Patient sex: M
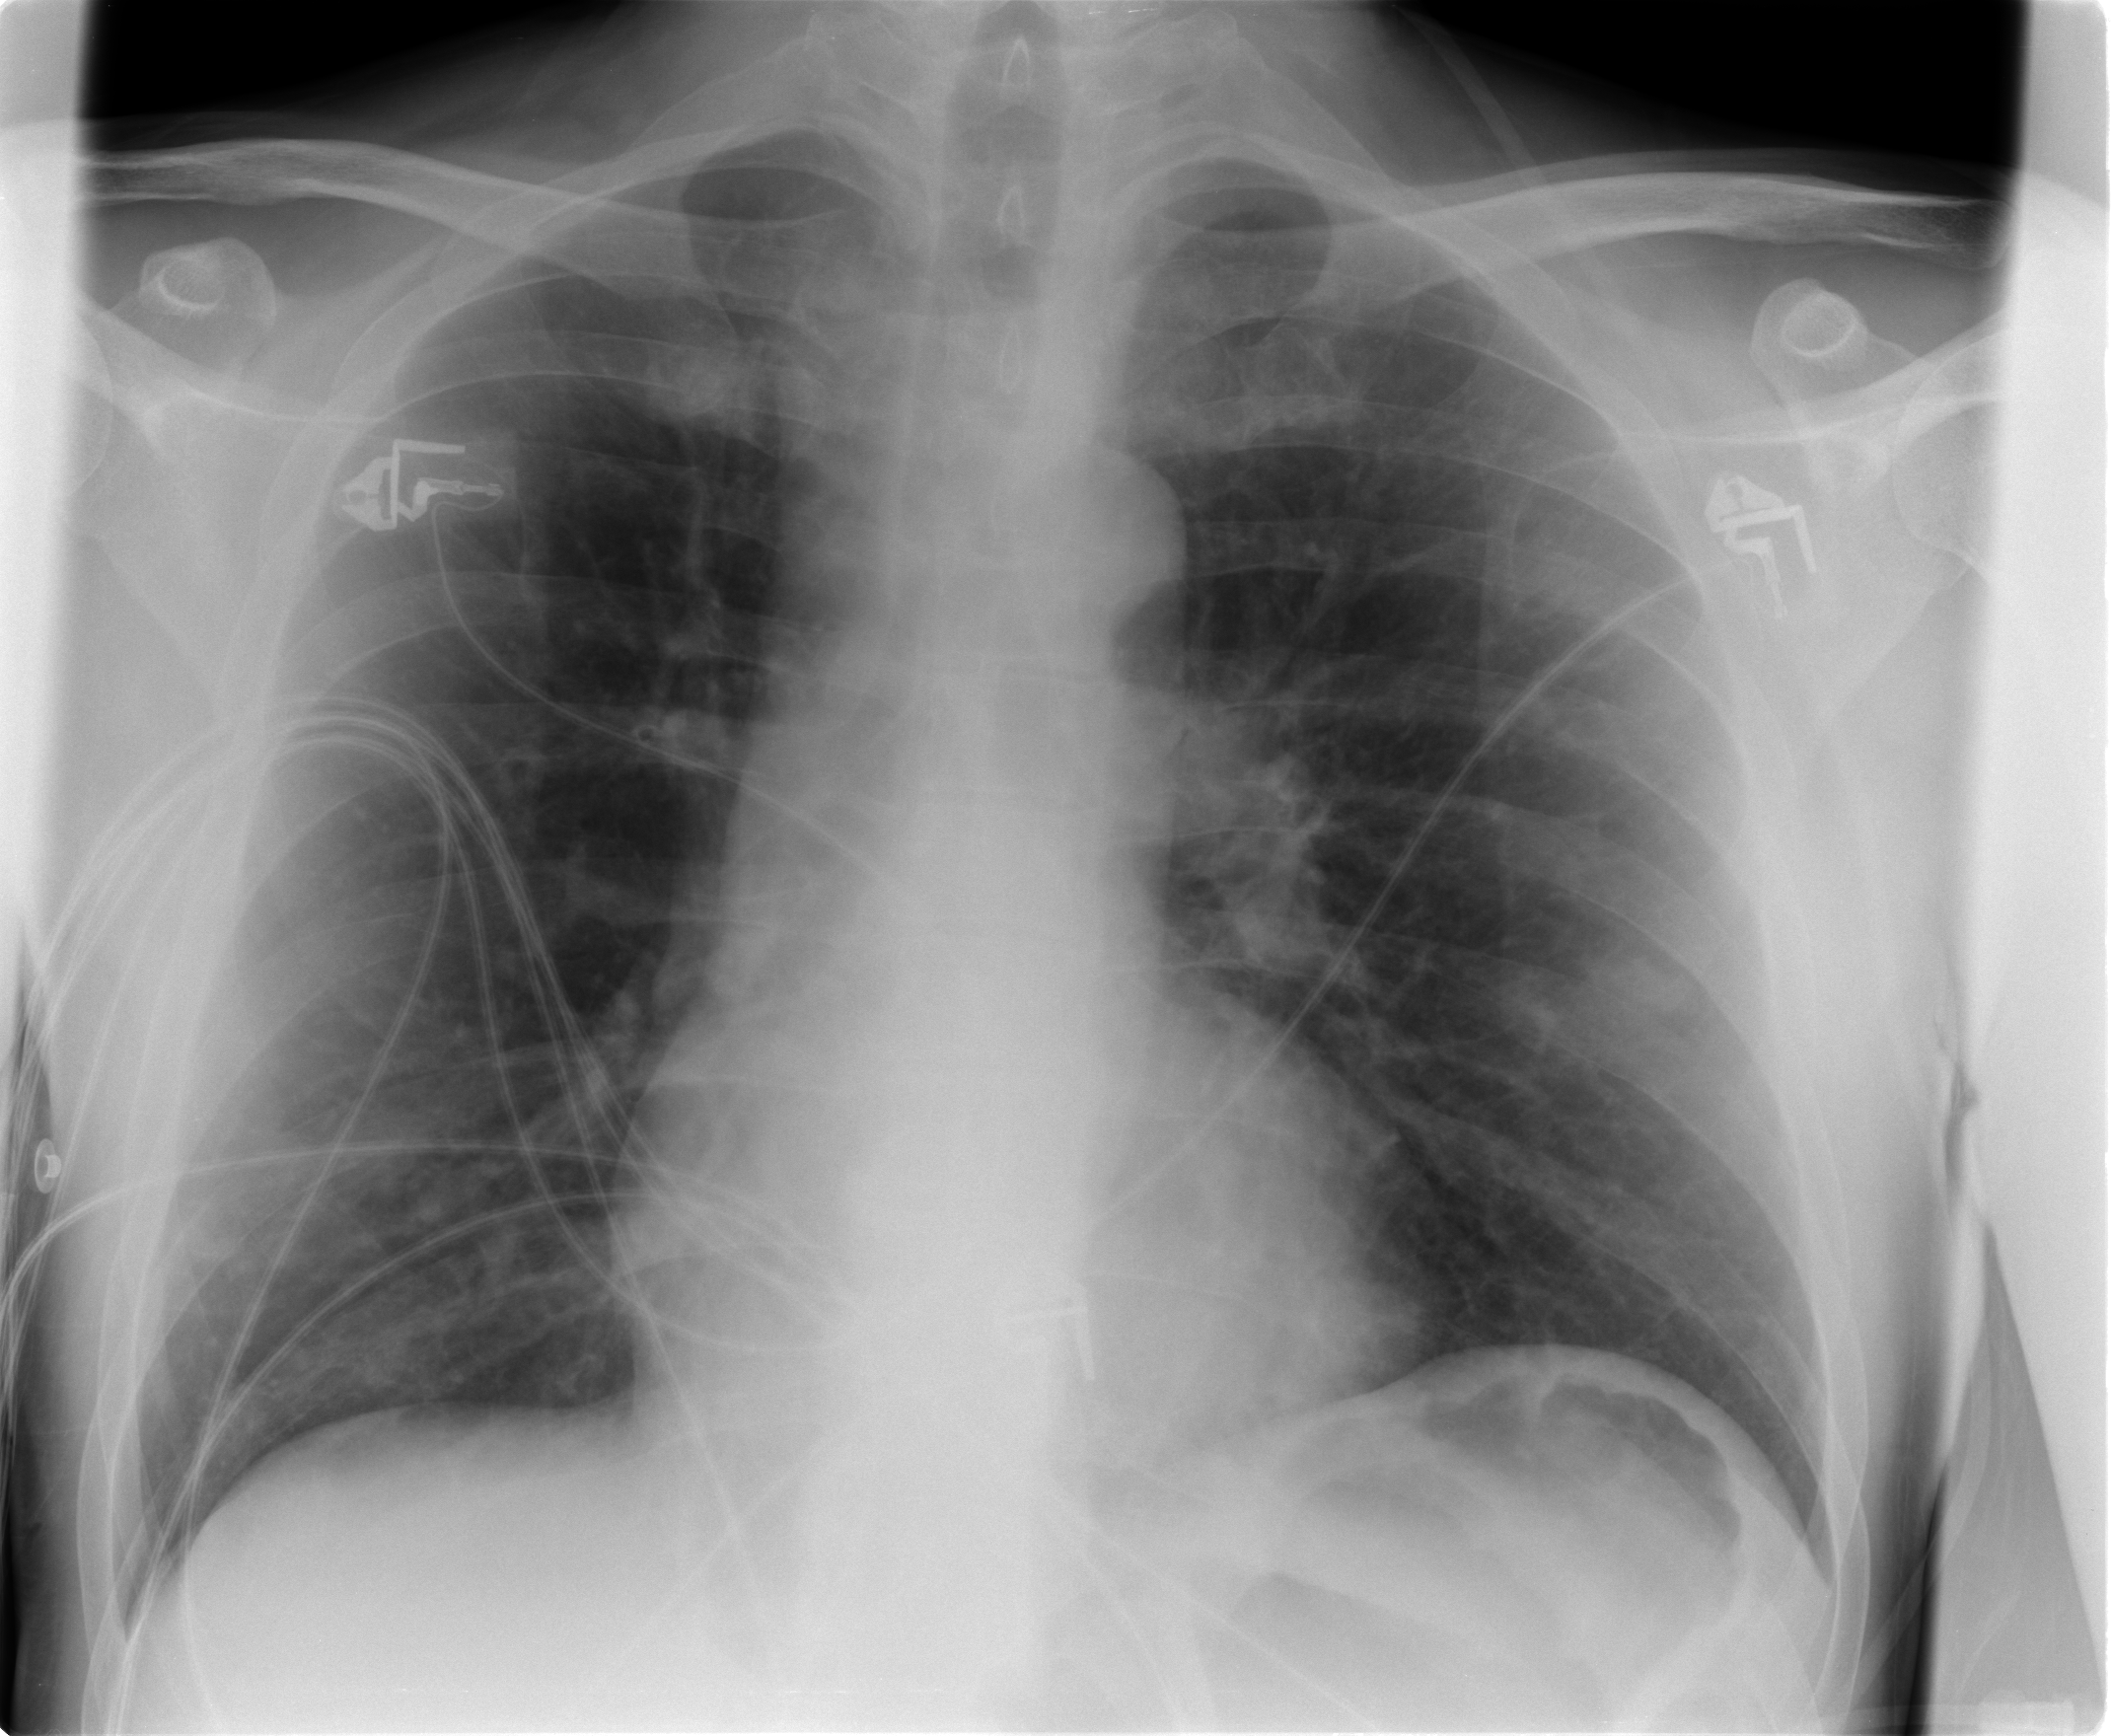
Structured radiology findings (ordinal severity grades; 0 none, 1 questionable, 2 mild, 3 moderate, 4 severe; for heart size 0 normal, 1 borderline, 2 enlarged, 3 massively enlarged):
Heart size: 0
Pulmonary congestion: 1
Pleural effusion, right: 0
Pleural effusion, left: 0
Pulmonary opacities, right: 0
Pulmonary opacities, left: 0
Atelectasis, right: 2
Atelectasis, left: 1